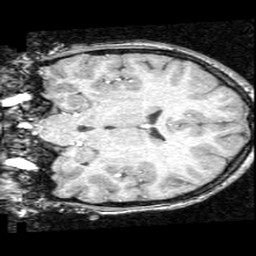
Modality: T1w
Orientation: coronal
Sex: female
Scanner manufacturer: ge
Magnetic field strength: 1.5 T
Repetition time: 21 s
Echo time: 0.008 s